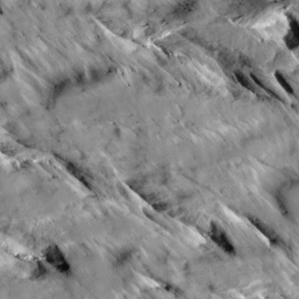
Label: non_frost